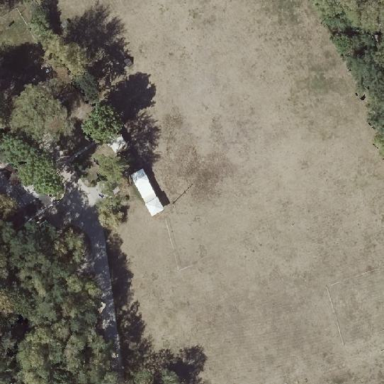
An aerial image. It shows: Fence surrounding the grassy area.